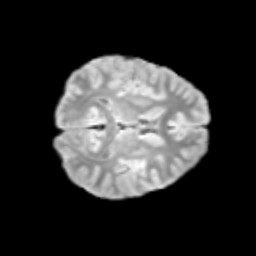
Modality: T2w
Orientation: axial
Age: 11
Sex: male
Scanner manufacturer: siemens
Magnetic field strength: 3 T
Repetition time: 3.8 s
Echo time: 0.07 s